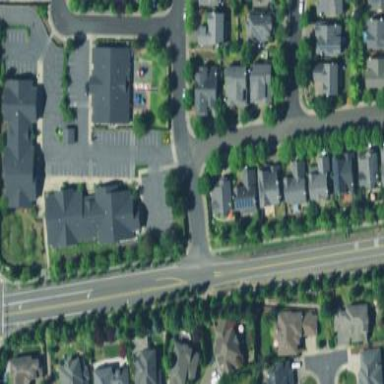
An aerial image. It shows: Retail area.